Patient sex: M
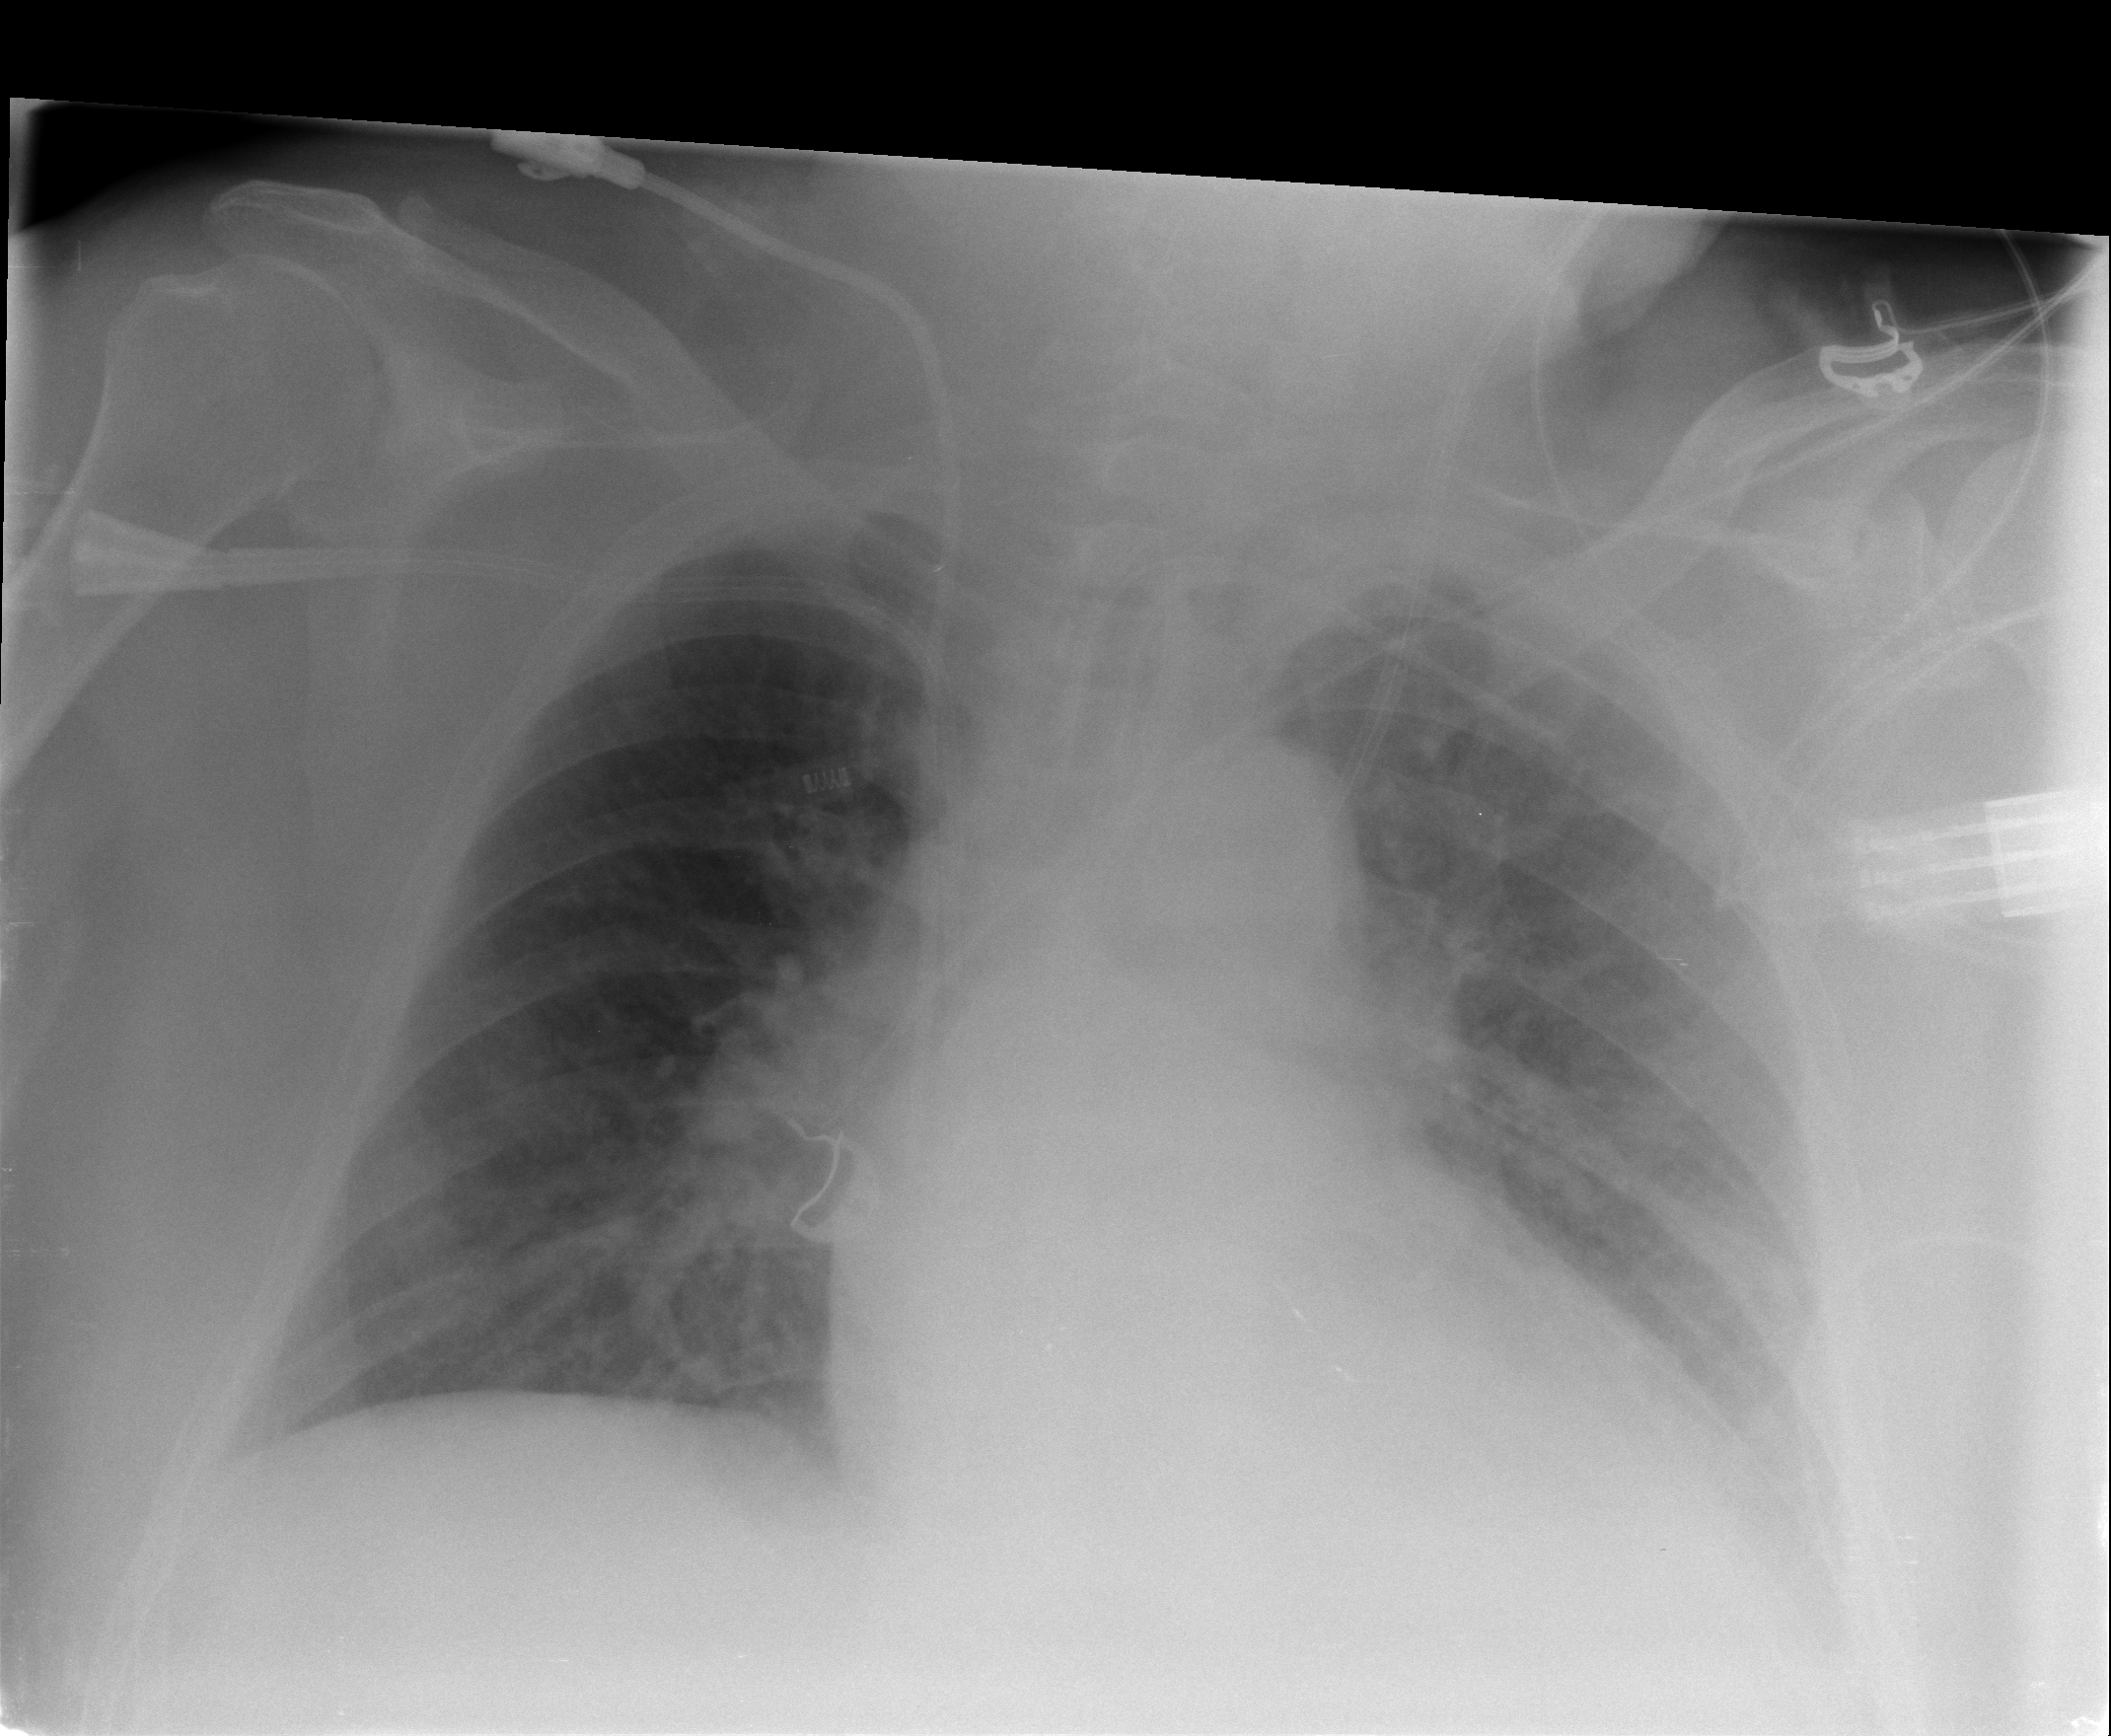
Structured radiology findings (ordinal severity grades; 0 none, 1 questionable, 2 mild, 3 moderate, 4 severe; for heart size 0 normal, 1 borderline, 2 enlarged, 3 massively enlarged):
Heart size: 2
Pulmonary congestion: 2
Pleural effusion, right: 2
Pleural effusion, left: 2
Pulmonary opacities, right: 2
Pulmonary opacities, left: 2
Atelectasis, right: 2
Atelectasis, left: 2